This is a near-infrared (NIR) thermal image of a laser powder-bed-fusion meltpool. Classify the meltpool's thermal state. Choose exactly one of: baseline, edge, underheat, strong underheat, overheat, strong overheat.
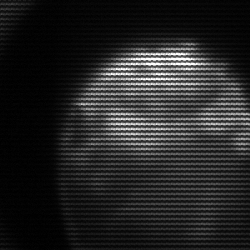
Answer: edge